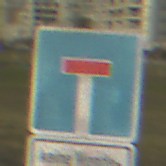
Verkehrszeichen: Sackgasse
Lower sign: HinweisGeaenderteVorfahrtVerkehrsfuehrungVerkehrsregelung3
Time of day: MorningAfternoon
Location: Outdoor (Suburban)
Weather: PartlyCloudy
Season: NotSpecified
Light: Natural